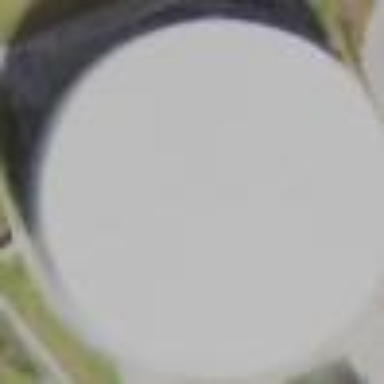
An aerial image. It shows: Building with storage tank.